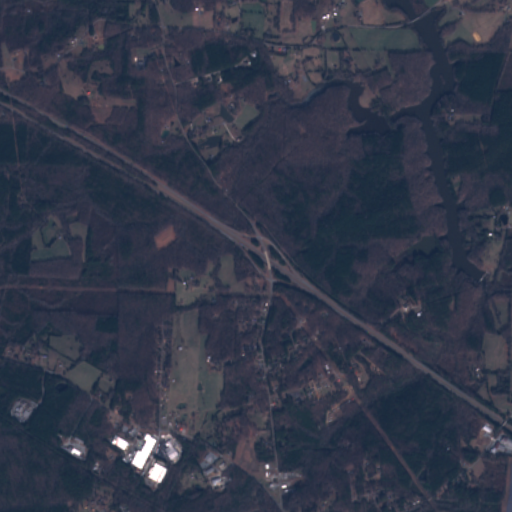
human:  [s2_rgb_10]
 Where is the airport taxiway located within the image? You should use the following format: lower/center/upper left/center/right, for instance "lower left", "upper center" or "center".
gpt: The airport taxiway is located in the upper center of the image.
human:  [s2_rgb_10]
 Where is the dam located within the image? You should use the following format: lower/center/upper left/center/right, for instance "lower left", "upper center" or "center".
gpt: The dam is located in the center right of the image.
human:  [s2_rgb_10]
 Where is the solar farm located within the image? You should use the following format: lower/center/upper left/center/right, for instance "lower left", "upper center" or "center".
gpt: The solar farm is located in the lower right of the image.
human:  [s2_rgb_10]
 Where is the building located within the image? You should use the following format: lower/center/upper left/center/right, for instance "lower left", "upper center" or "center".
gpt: The building is located in the center right of the image.
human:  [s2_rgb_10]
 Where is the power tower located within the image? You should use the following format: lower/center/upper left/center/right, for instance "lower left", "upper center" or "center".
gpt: There is no power tower in the image.